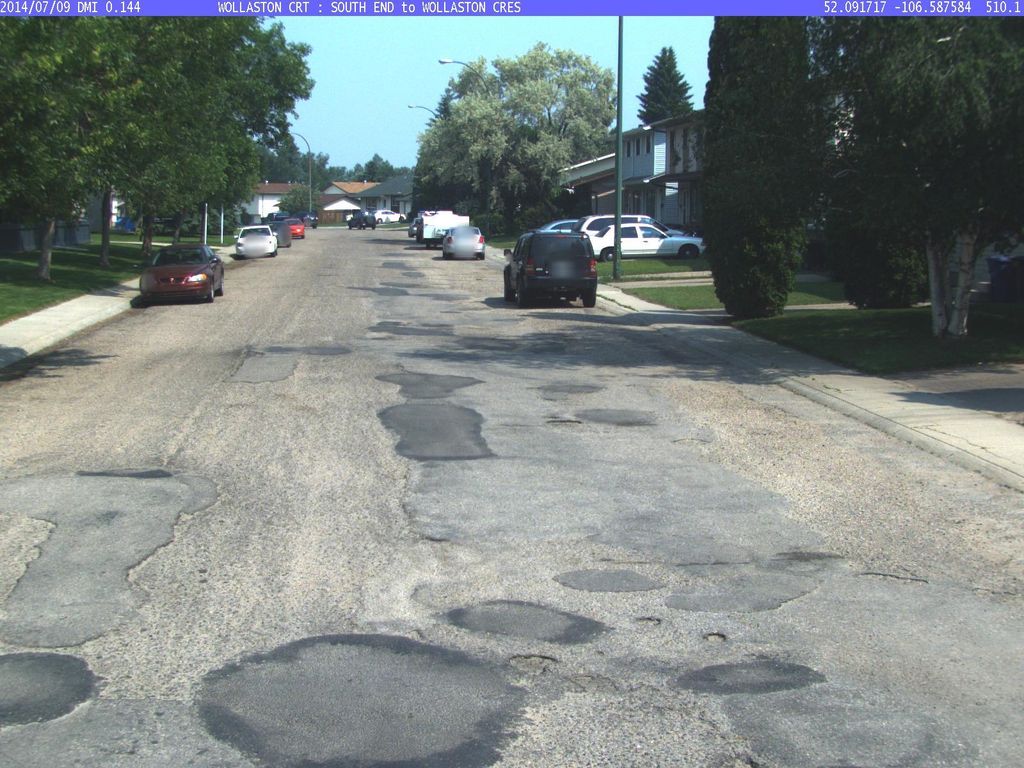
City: saskatoon